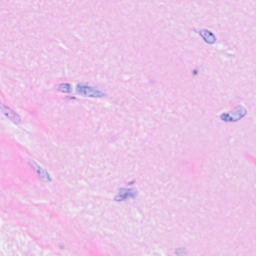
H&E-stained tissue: Breast